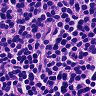
Metastatic tissue present: no